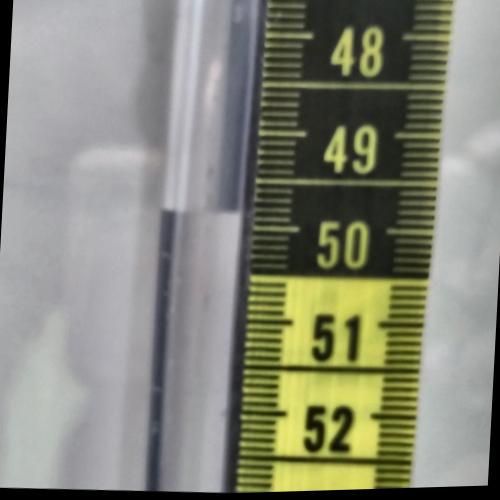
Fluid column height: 49.8 cm